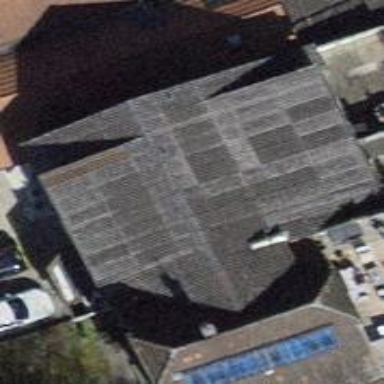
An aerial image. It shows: Building with tiled roof.